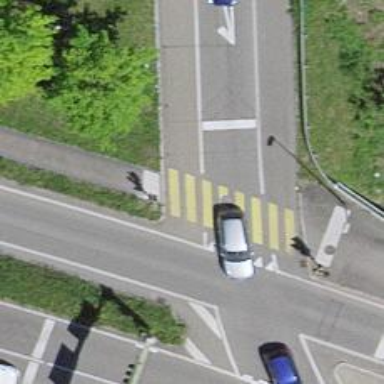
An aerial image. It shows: Road with traffic signals.